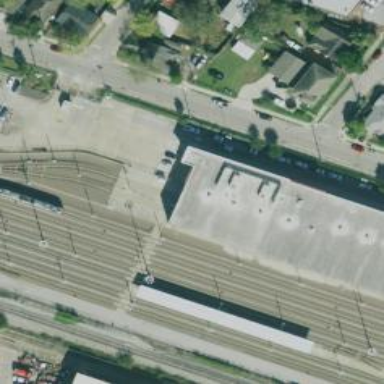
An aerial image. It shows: Light rail service yard with electrified contact line. The yard includes building passage tunnel.